【题型】解答题　【知识点】立体几何　【难度】easy
如图，已知四棱锥$P$-$ABCD$的底面为等腰梯形，$AB \parallel CD$，$AC \perp BD$，垂足为$H$，$PH$是四棱锥的高；若$AB=\sqrt{6}$，$\angle APB=\angle ADB=60^\circ$，求：四棱锥$P$-$ABCD$的体积．

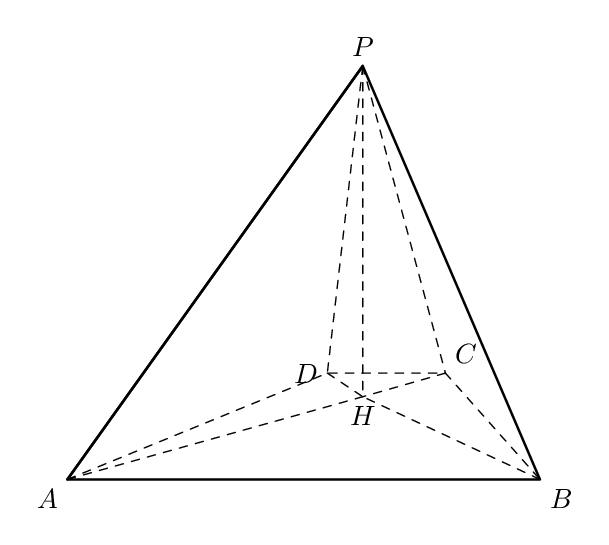
【解答】
\textbf{【解析】}因为$ABCD$为等腰梯形，$AB \parallel CD$，$AC \perp BD$，$AB=\sqrt{6}$，所以$HA=HB=\sqrt{3}$．

因为$\angle APB=\angle ADB=60^\circ$，

所以$PA=PB=\sqrt{6}$，$HD=HC=\sqrt{3}\tan30^\circ=1$．

可得$PH=\sqrt{PA^2-AH^2}=\sqrt{3}$，

等腰梯形$ABCD$的面积为$S=\dfrac{1}{2}AC\times BD=2+\sqrt{3}$．

所以四棱锥的体积为$V=\dfrac{1}{3}\times(2+\sqrt{3})\times\sqrt{3}=\dfrac{3+2\sqrt{3}}{3}$．